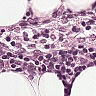
Metastatic tissue present: no